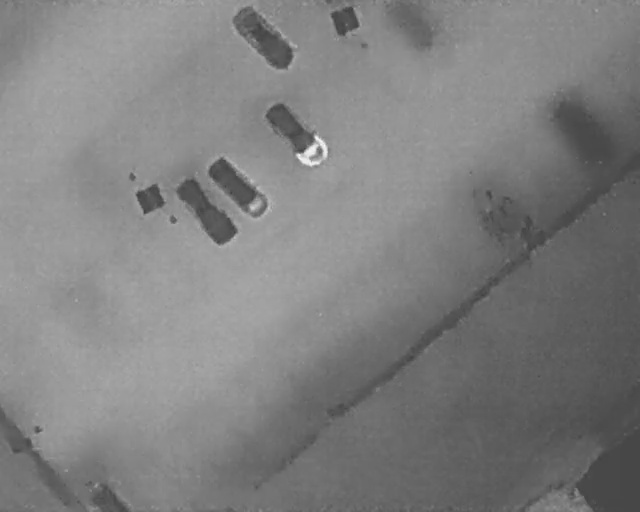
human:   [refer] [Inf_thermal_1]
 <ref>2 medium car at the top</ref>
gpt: <box>[[38, 0, 43, 14, 48], [40, 22, 52, 29, 138]]</box>

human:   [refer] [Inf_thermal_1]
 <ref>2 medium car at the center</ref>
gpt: <box>[[34, 29, 39, 43, 43], [26, 37, 38, 44, 141]]</box>